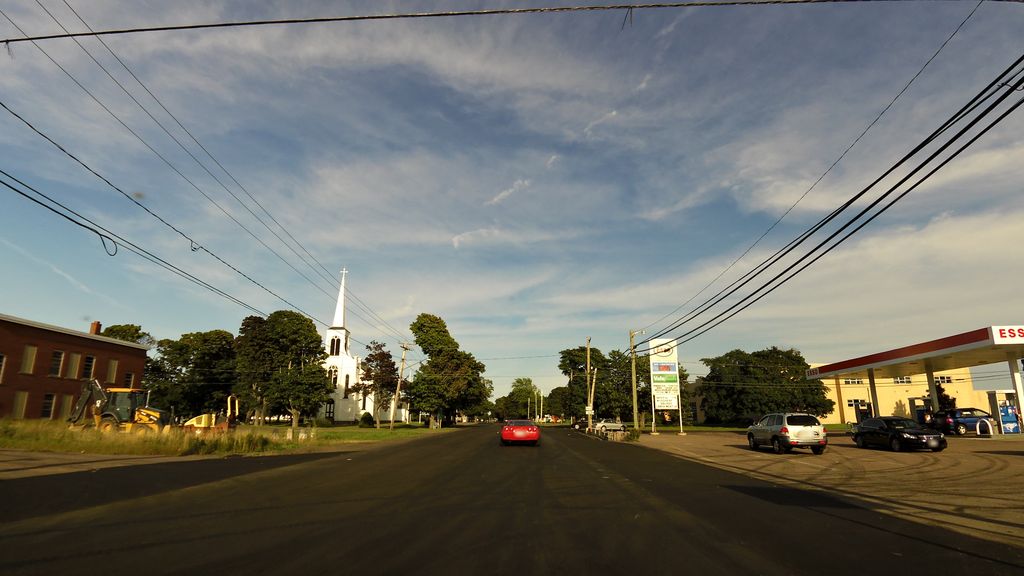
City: charlottetown